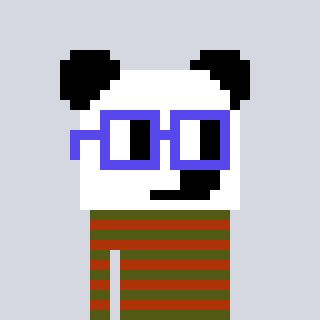
a pixel art character with square blue glasses, a panda-shaped head and a hotbrown-colored body on a cool background